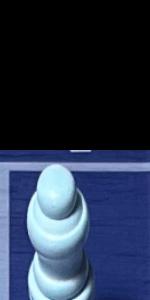
Label: Empty